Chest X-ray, AP view. Patient: 26 years old, sex M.
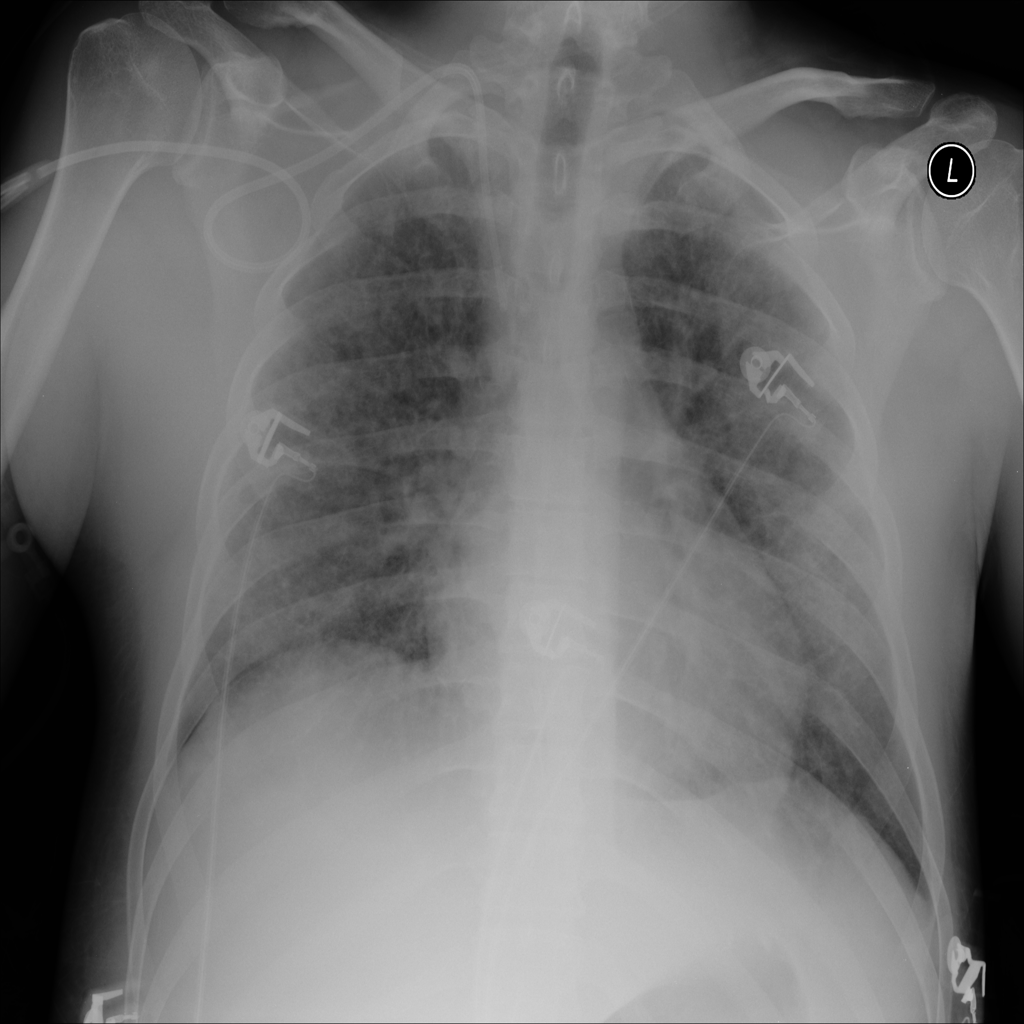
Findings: Infiltration